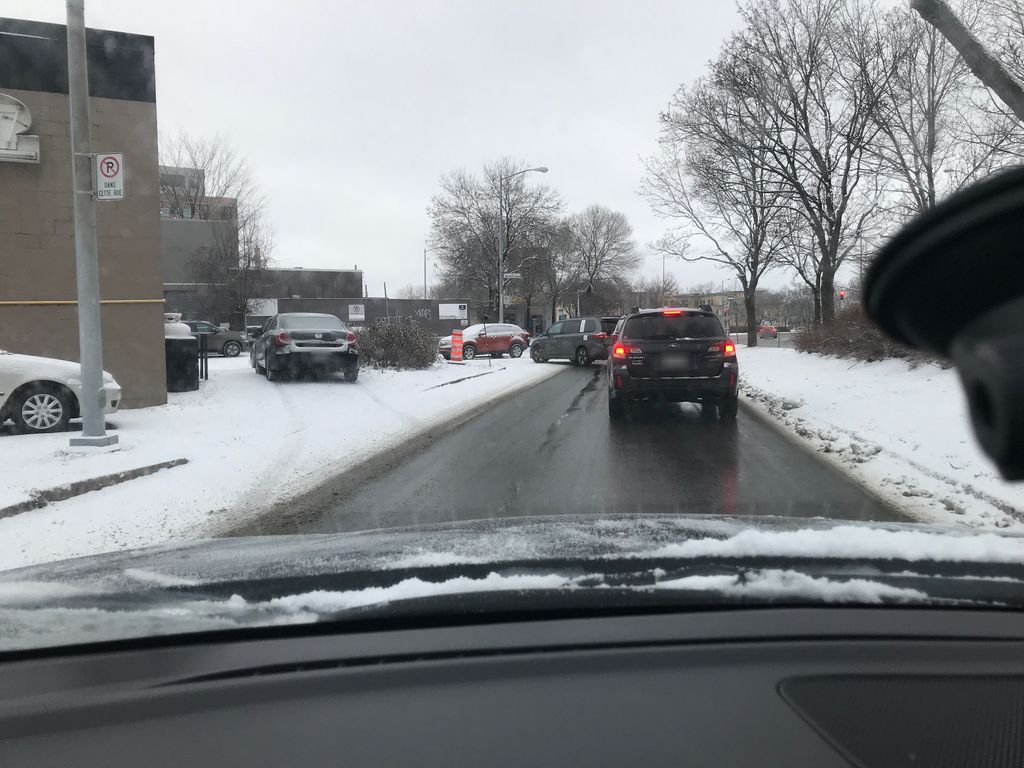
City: quebec_city